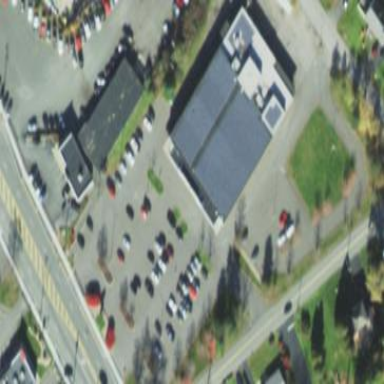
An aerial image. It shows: Building used as fitness center.